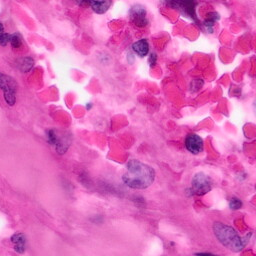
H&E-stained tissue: Pancreatic